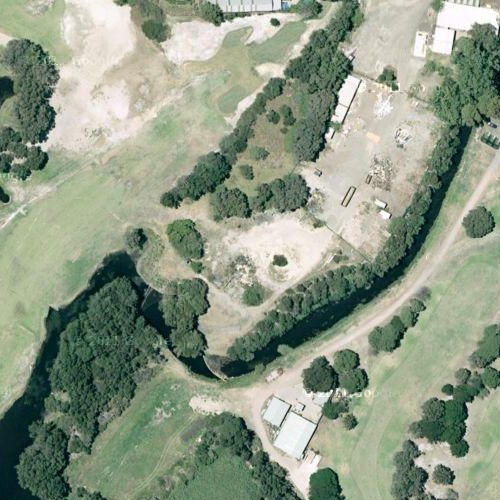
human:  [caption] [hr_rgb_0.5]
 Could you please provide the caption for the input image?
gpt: An open grassland with some roads and house beside .

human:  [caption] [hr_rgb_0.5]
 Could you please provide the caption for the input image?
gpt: A big open grassland with some roads passed by .

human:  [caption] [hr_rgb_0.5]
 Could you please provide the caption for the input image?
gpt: This is a big open grassland with some roads and houses beside .

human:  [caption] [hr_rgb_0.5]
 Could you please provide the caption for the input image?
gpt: A big open grassland with some roads and houses beside .

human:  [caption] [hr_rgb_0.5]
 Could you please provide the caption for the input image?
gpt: A big open grassland with some roads beside .